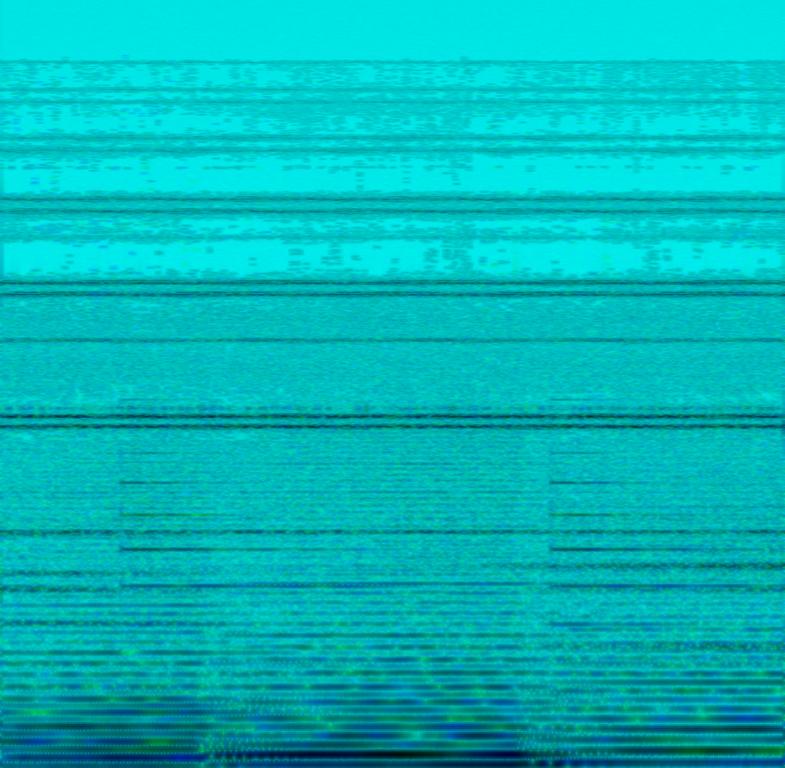
This music is a grim instrumental. The tempo is slow with a   Violin symphony. The deep bass of the cello to the accompaniment of a steady, droning violin melody and the sound of a ringing bell give it a very intense and serious vibe. The music is enthralling, powerful,impactful, intense, sinister, scary and anticipatory. This is an orchestral harmony.